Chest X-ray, PA view. Patient: 6 years old, sex M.
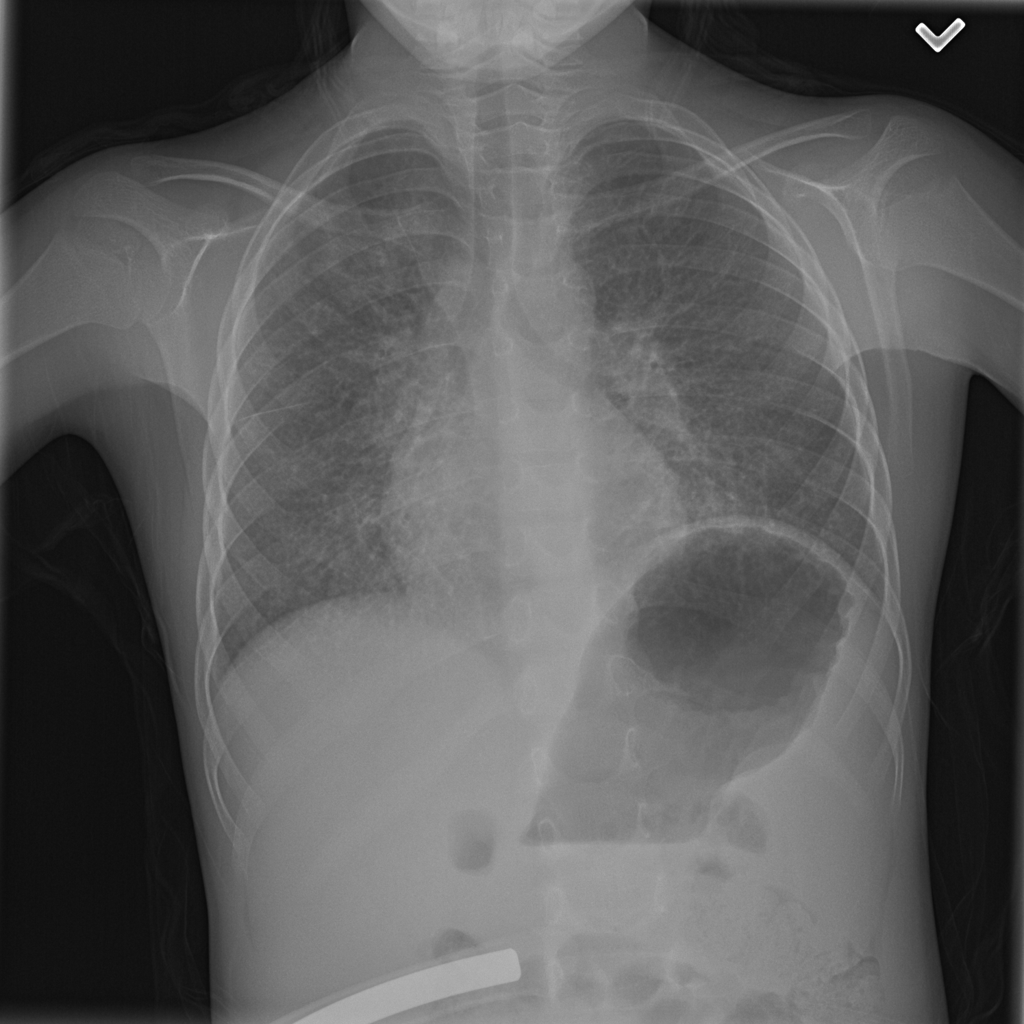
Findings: Infiltration